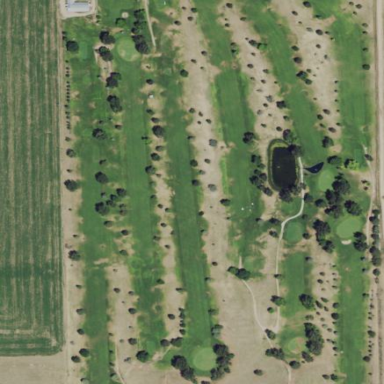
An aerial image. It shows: Golf course surrounded by greenery.